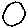
Label: circle